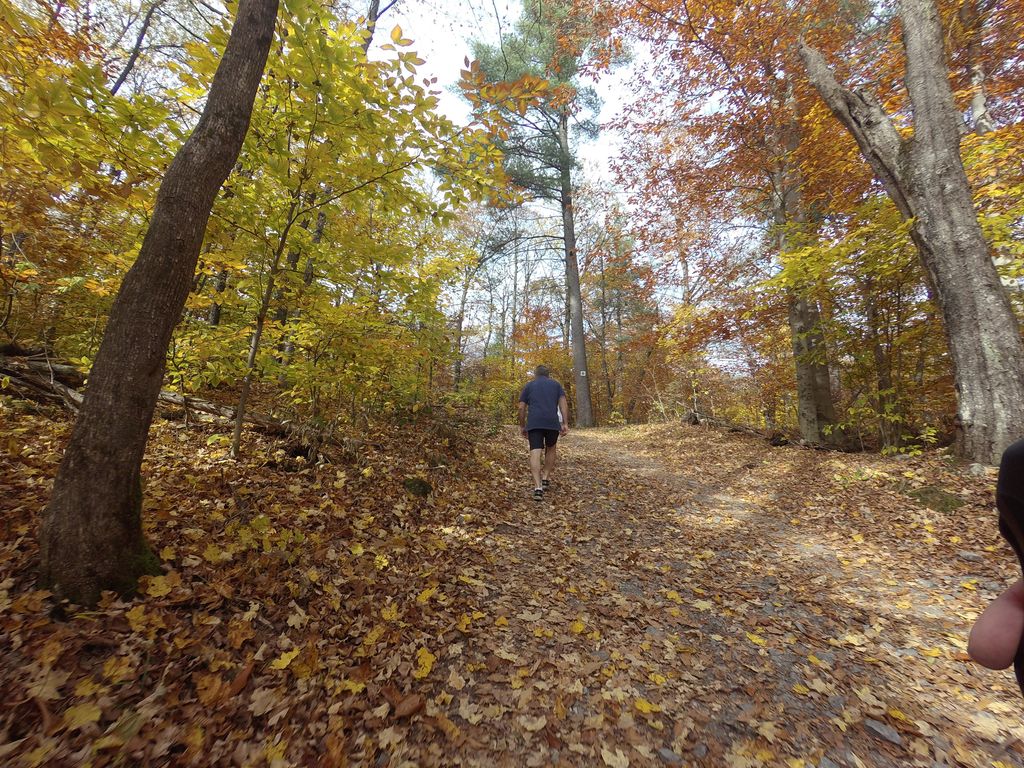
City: ottawa-gatineau